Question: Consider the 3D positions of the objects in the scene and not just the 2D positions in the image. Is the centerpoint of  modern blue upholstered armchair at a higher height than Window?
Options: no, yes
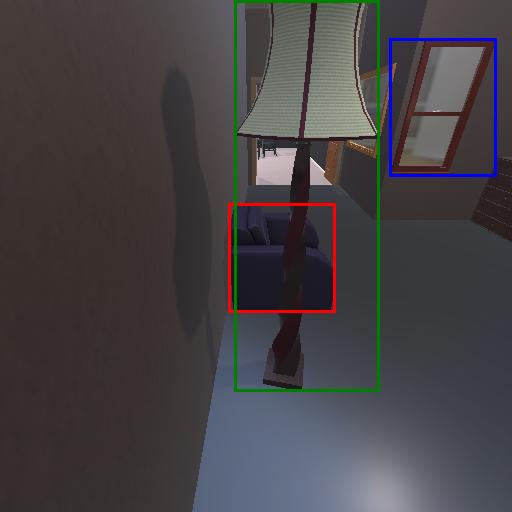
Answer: no